Field crop: maize
Growth stage: 1
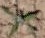
Species: atriplex